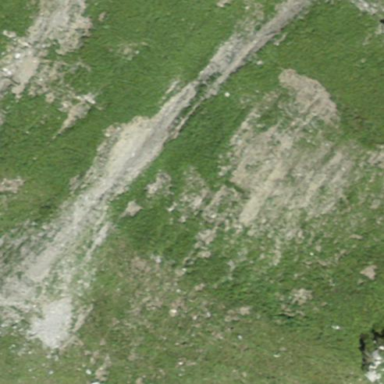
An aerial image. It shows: Natural scree.